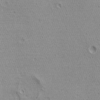
Label: not_dusty